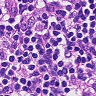
Metastatic tissue present: no